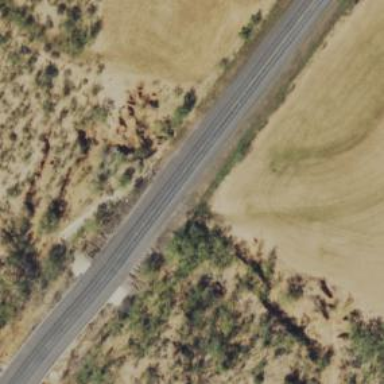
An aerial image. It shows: Primary highway.